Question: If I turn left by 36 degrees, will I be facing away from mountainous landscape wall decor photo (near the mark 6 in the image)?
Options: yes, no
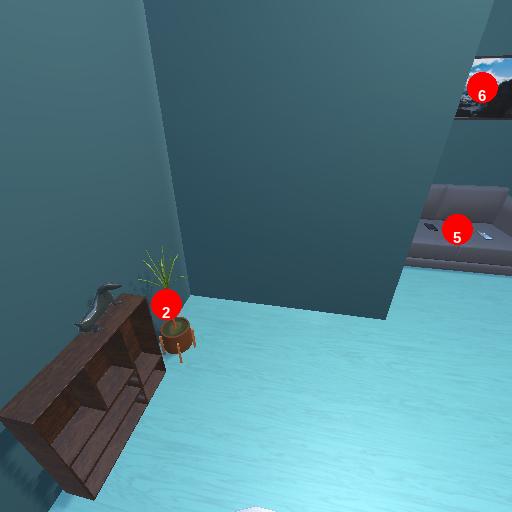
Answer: yes